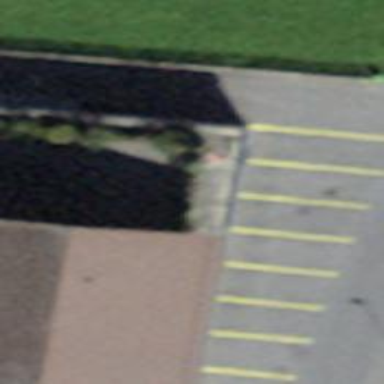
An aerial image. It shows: Supermarket.